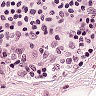
Metastatic tissue present: no